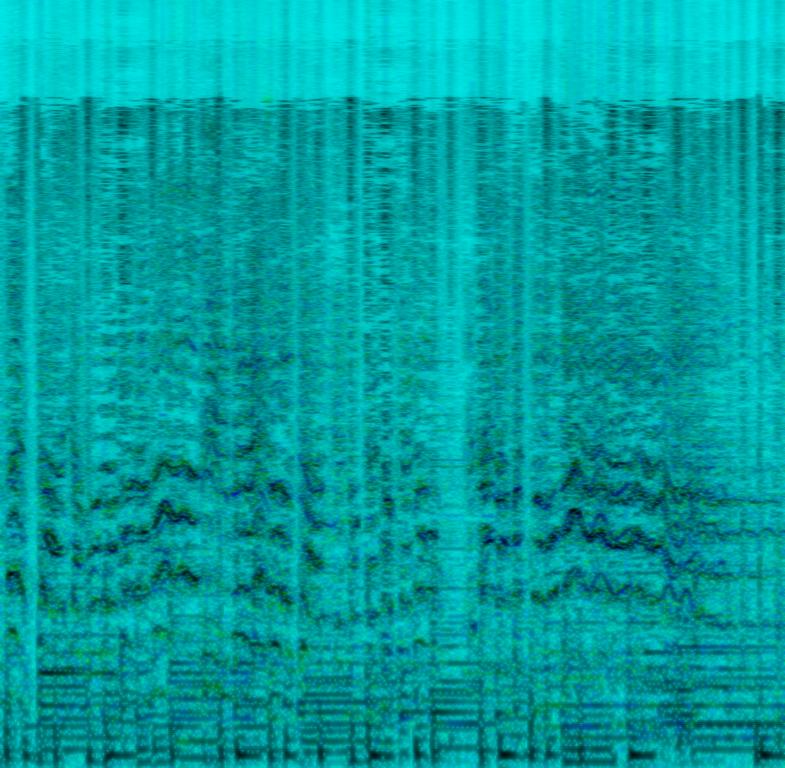
A female vocalist sings this romantic song in a foreign language that sounds like Spanish. The tempo is medium with a melodious guitar accompaniment, slick drumming, piano accompaniment, steady bass line and pandeireta rhythm. The song is soft, mellow, catchy, emotional and soothing. This song is a Folk Pop/Regional Pop song.